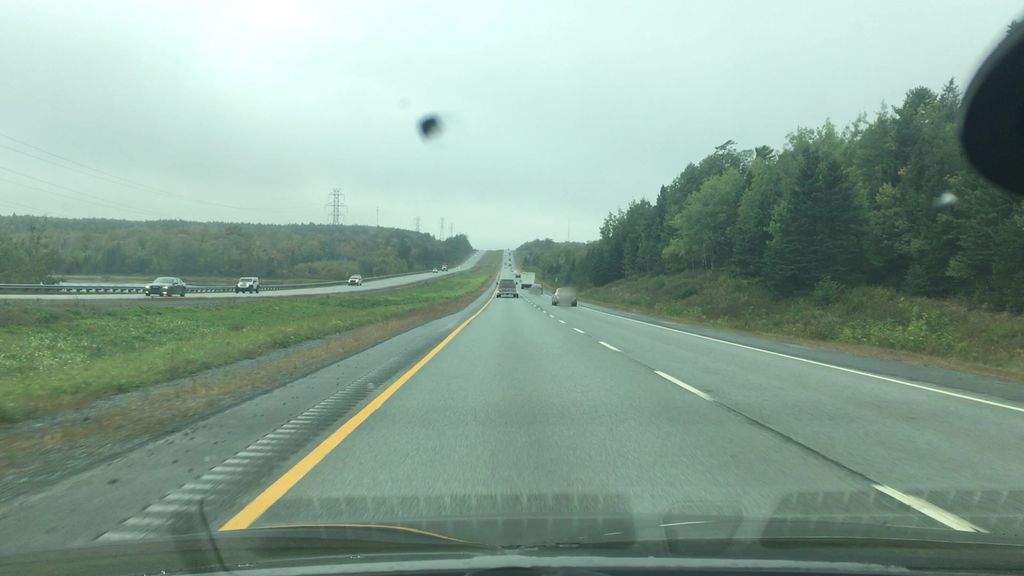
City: halifax